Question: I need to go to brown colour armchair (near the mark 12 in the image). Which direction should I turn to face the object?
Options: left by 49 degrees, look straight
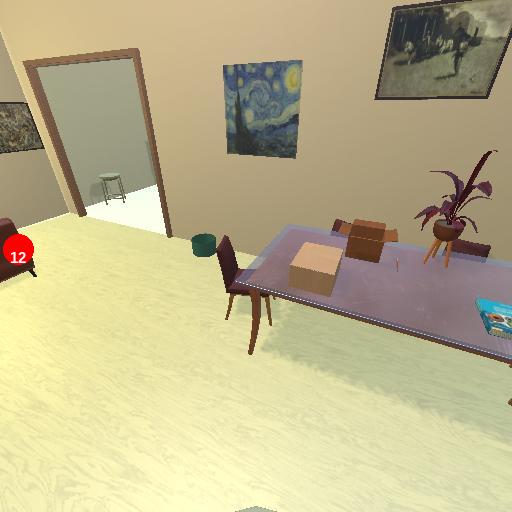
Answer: left by 49 degrees